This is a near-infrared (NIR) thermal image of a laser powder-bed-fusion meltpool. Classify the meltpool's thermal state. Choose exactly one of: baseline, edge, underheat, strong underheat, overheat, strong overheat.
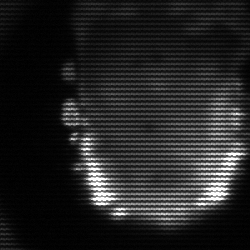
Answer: baseline